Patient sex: M
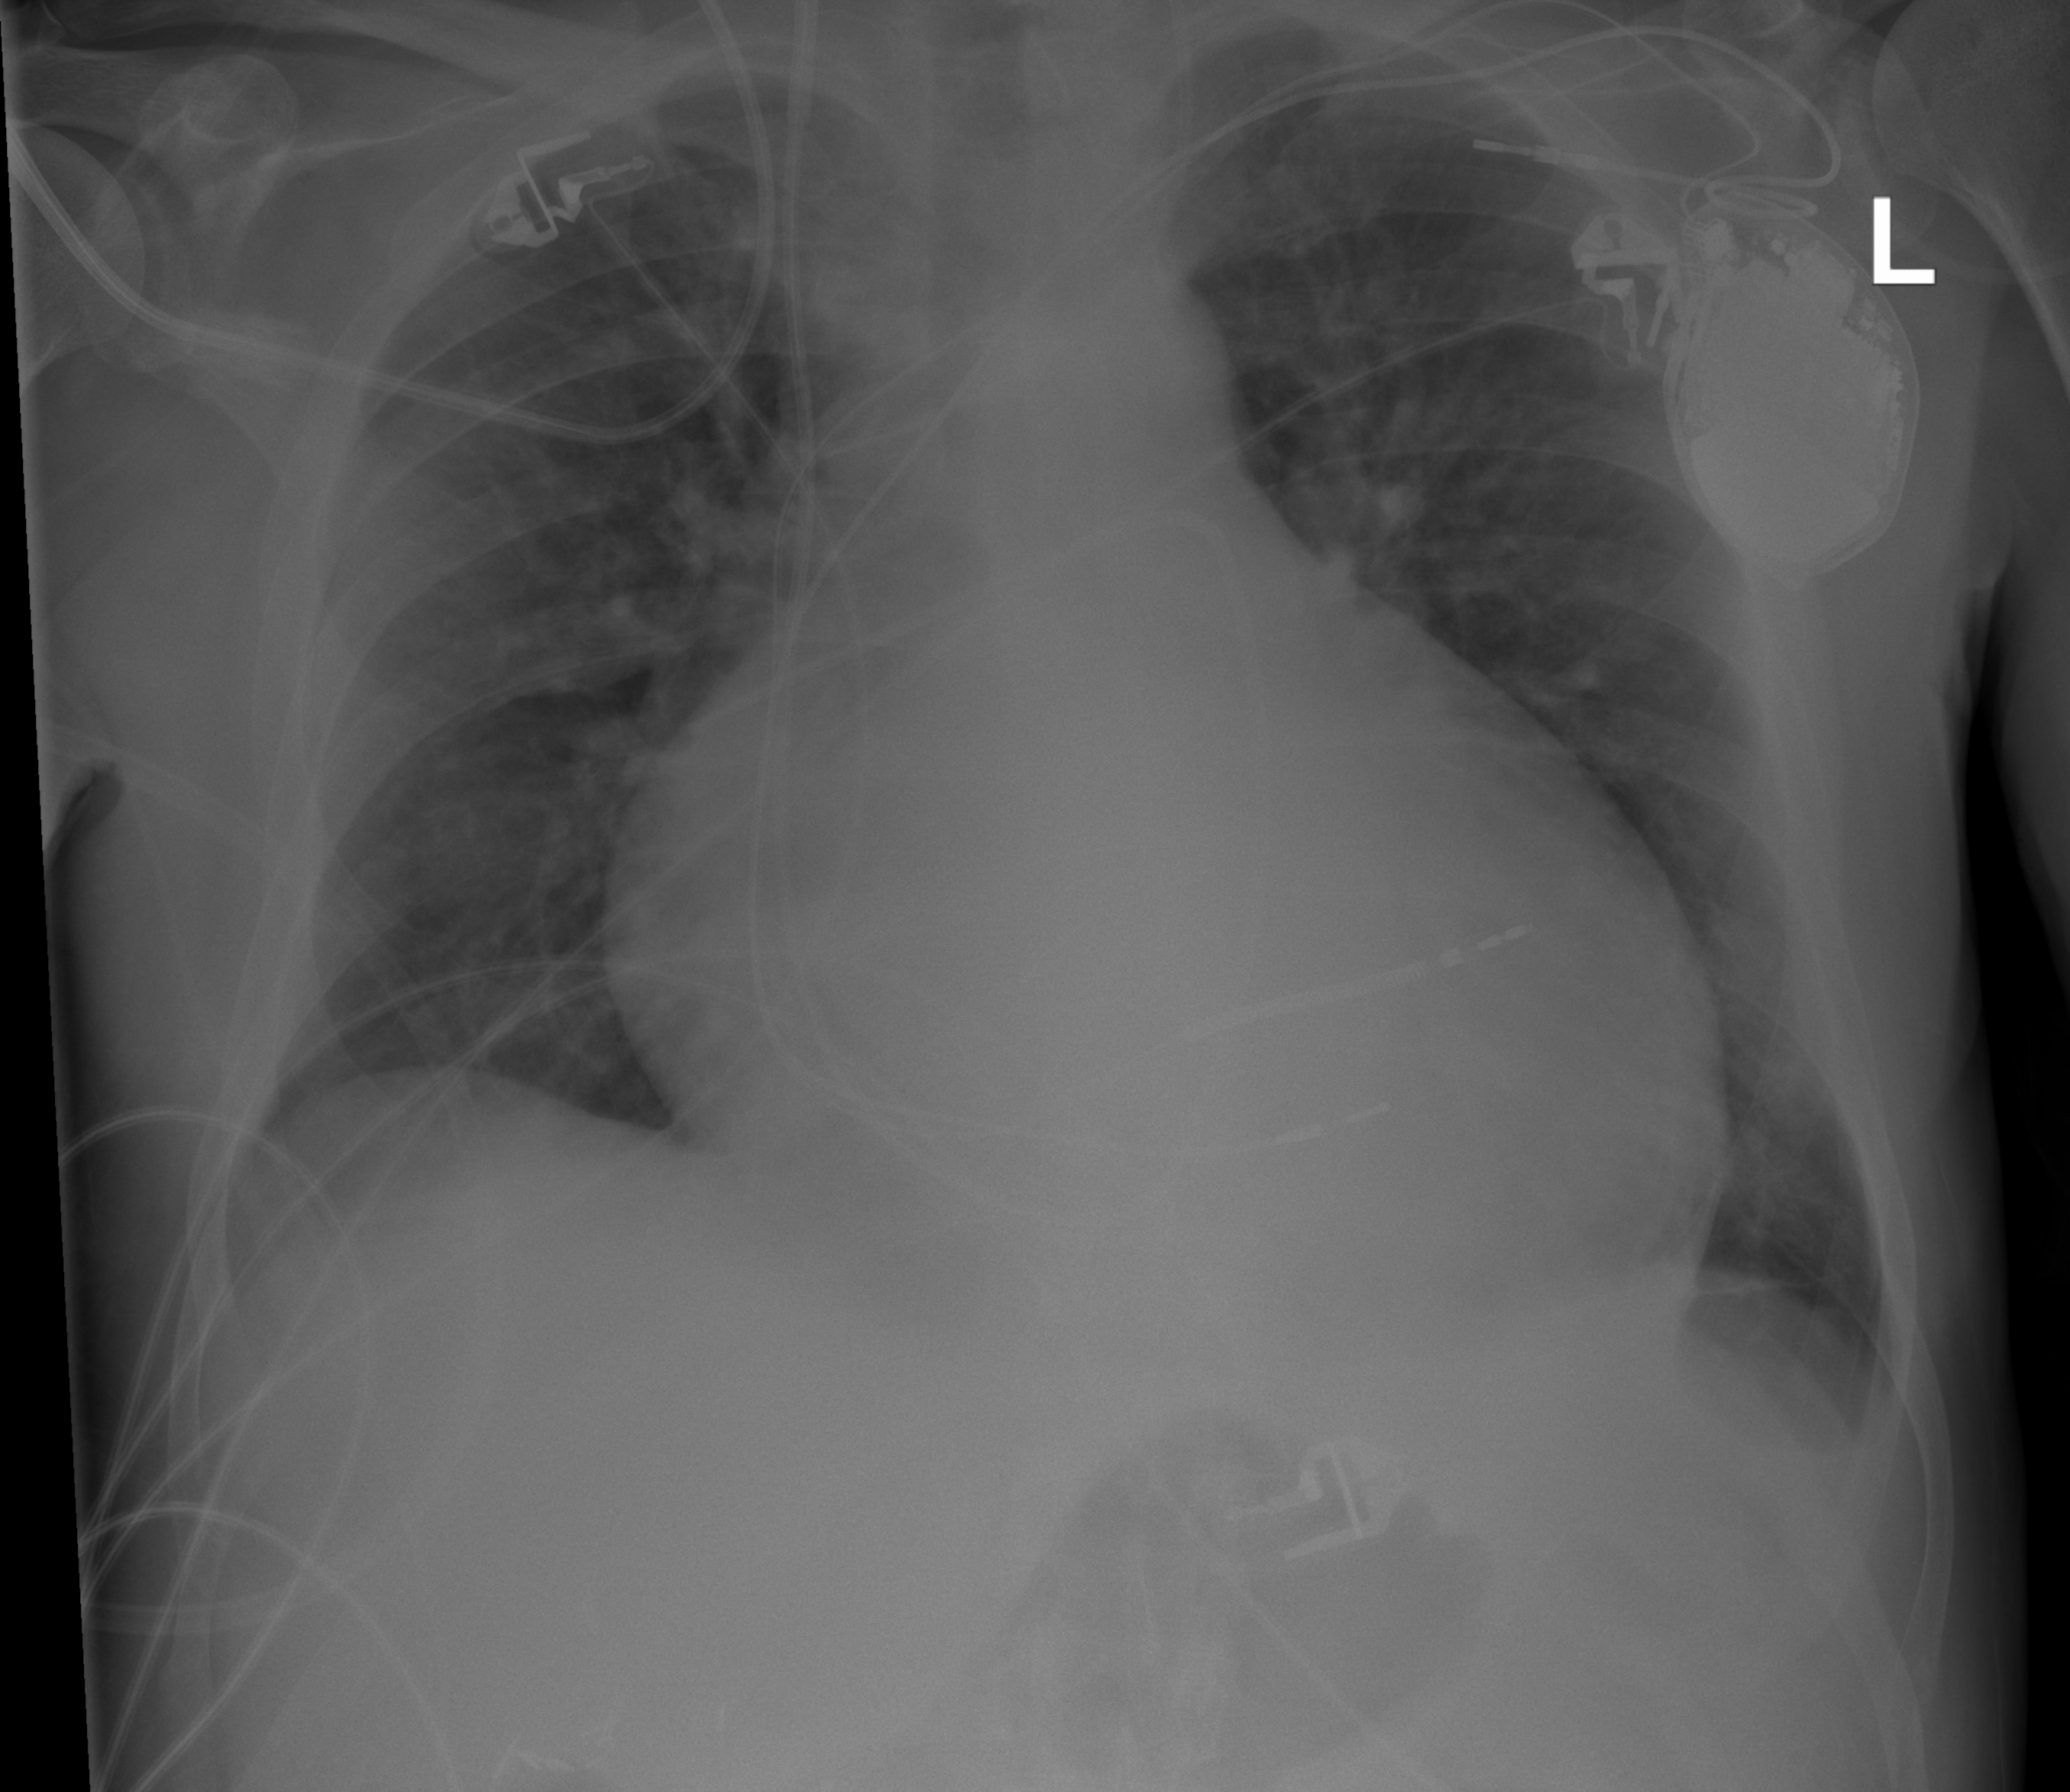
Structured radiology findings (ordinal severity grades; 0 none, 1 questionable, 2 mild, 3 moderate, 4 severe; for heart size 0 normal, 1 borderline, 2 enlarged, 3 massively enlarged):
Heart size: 3
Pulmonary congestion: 2
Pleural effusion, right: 0
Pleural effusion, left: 1
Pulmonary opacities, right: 1
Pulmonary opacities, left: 0
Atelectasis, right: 0
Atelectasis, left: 1